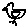
Label: bird